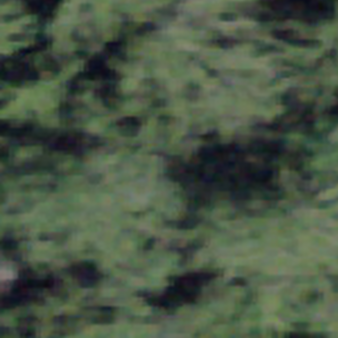
Label: other